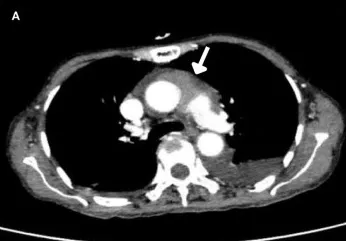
Computed tomography (CT) images. (A) Arterial phase. The mass was mildly enhanced in the arterial phase.
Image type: radiology (ct)